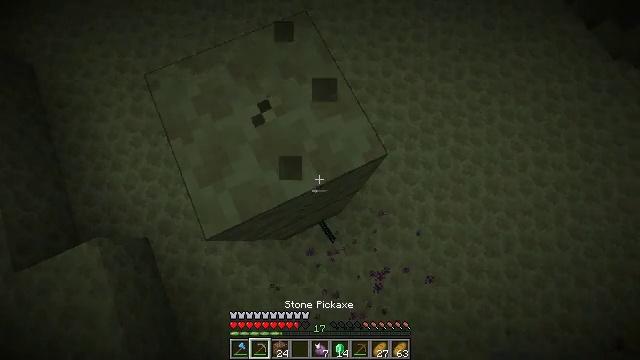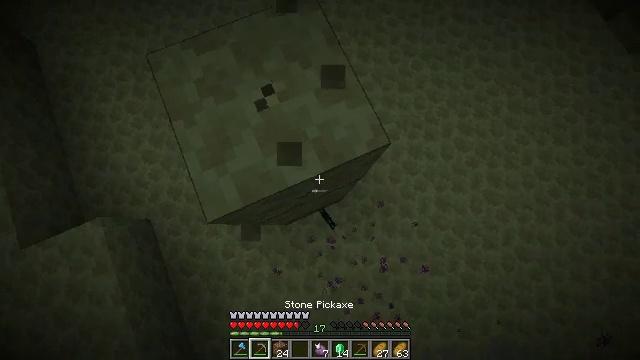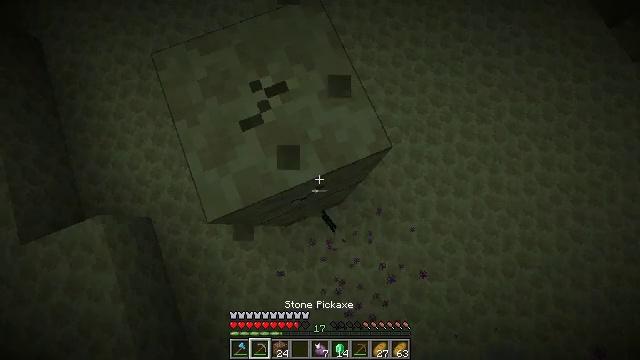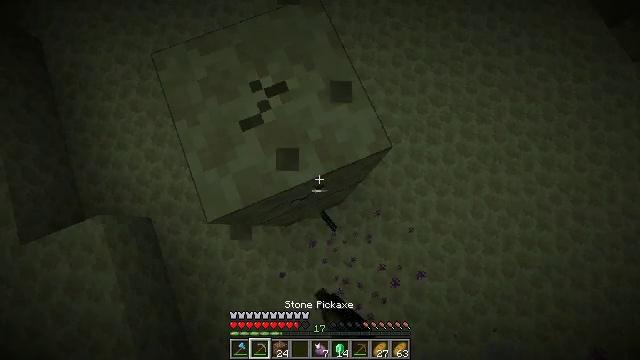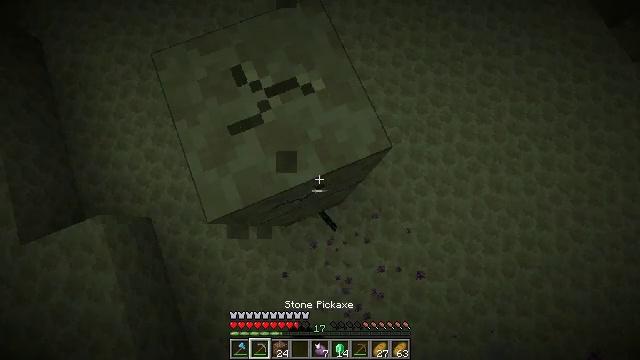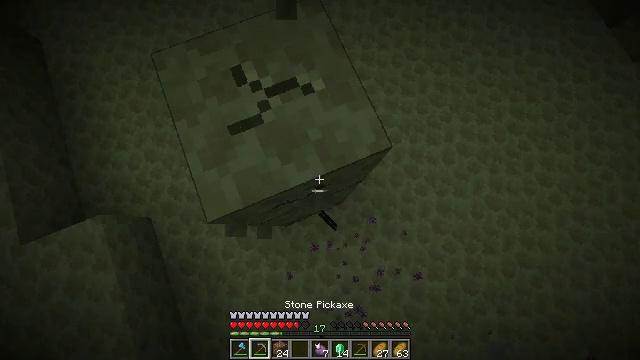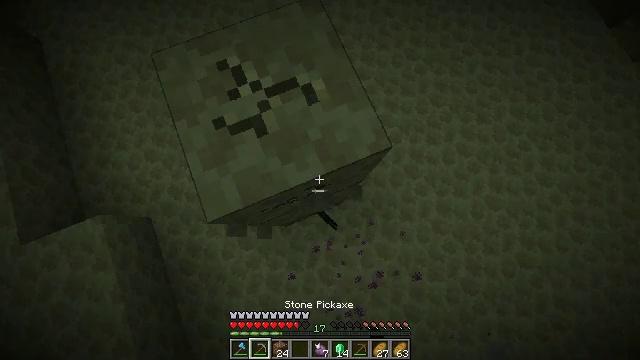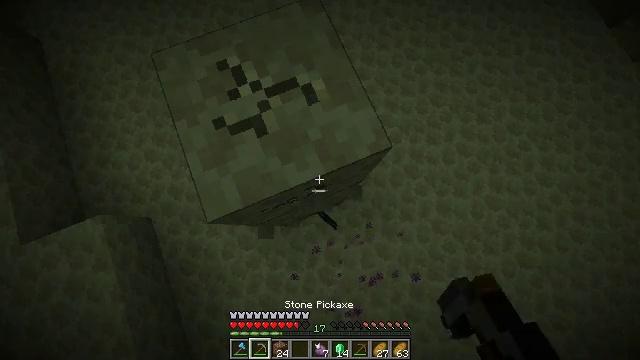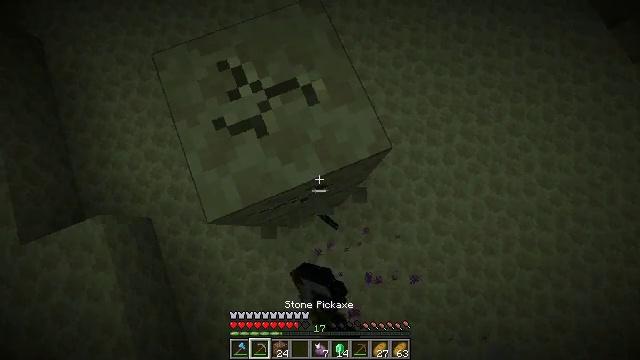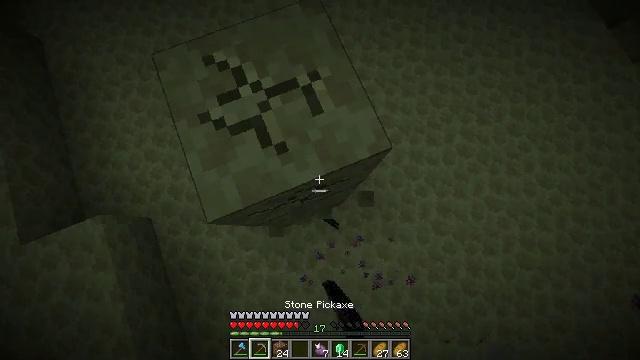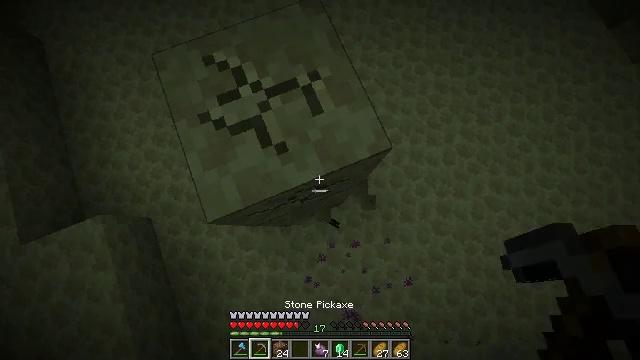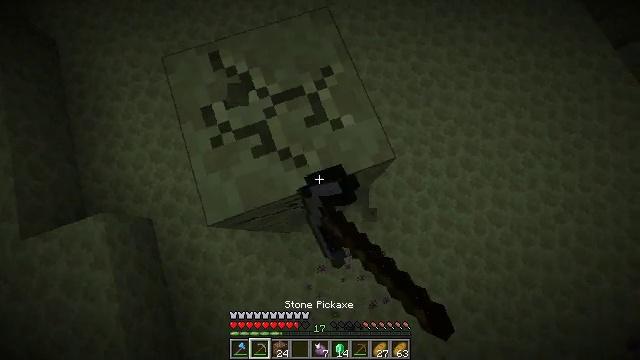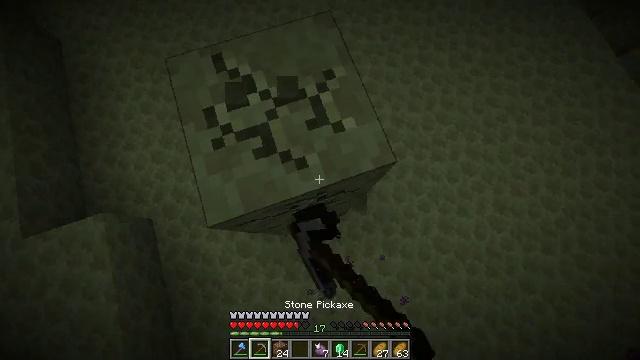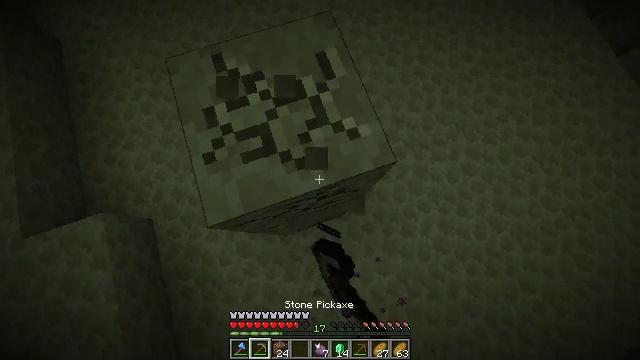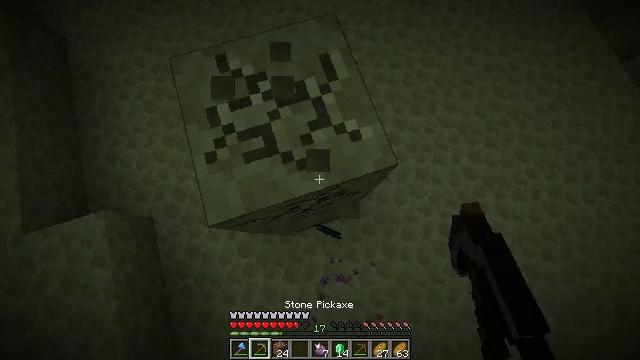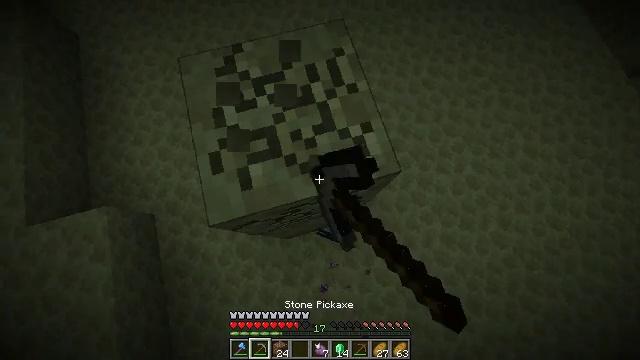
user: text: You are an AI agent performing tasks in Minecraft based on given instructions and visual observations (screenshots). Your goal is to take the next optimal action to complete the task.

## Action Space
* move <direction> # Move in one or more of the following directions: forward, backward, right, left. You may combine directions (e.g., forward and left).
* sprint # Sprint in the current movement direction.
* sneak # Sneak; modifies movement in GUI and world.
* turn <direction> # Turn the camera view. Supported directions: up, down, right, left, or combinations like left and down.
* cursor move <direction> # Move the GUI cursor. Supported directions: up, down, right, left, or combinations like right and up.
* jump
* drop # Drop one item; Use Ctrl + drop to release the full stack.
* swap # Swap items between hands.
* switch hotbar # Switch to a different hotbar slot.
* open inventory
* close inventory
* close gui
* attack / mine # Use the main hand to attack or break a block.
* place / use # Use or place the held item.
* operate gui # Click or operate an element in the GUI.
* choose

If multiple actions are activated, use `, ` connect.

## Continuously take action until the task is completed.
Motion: motion action
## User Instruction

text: Mine the end stone in the End dimension.
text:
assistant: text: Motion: sneak, turn left and down, attack / mine
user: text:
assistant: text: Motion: sneak, turn left, attack / mine
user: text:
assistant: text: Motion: sneak, attack / mine
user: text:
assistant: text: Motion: sneak, attack / mine
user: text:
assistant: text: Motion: sneak, attack / mine
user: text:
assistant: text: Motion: sneak, attack / mine
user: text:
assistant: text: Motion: sneak, attack / mine
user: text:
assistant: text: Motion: sneak, attack / mine
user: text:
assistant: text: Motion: sneak, attack / mine
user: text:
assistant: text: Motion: sneak, attack / mine
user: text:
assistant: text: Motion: sneak, turn left and up, attack / mine
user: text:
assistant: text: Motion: sneak, attack / mine
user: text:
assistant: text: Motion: sneak, attack / mine
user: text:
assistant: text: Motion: sneak, turn left, attack / mine
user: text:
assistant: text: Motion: sneak, turn left, attack / mine
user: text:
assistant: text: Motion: sneak, turn left, attack / mine
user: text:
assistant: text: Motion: sneak, attack / mine
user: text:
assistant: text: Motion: sneak, attack / mine
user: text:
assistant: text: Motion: sneak, attack / mine
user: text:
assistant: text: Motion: sneak, attack / mine
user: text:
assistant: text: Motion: sneak, turn left, attack / mine
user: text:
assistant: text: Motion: sneak, turn left, attack / mine
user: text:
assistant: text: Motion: sneak, turn left and up, attack / mine
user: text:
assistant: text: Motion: sneak, attack / mine
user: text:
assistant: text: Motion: sneak, attack / mine
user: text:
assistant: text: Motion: sneak, attack / mine
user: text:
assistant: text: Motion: sneak, attack / mine
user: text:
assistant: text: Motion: sneak, attack / mine
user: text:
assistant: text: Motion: sneak, attack / mine
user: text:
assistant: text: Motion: sneak, attack / mine